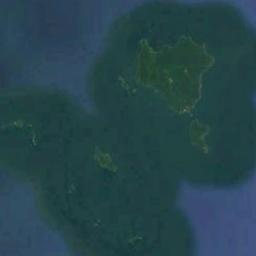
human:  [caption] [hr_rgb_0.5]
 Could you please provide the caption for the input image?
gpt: There are many trees on the island .

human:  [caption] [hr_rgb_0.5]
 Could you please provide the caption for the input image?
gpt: The island is like a sock .

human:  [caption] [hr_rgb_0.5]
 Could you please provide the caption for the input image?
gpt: A group of green islands on the blue sea .

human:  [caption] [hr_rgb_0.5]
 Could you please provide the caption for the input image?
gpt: Some islands of different sizes with dense vegetation are surrounded by light blue waters .

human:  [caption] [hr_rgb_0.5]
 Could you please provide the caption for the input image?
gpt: There are group of green islands on a blue sea .